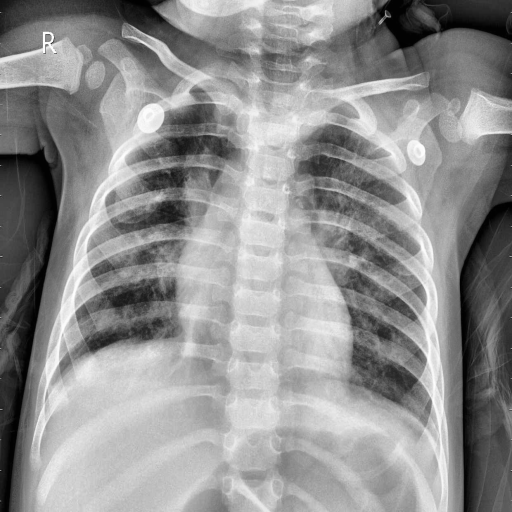
Finding: PNEUMONIA